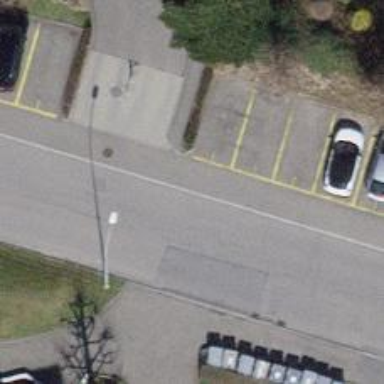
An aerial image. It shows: Kerb serving as barrier.